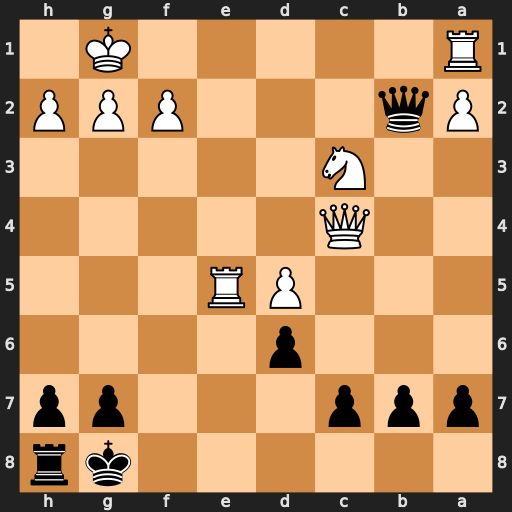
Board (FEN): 6kr/ppp3pp/3p4/3PR3/2Q5/2N5/Pq3PPP/R5K1
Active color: b
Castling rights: -
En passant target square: -
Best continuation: Qxa1+ Qf1 Qxf1+ Kxf1 dxe5